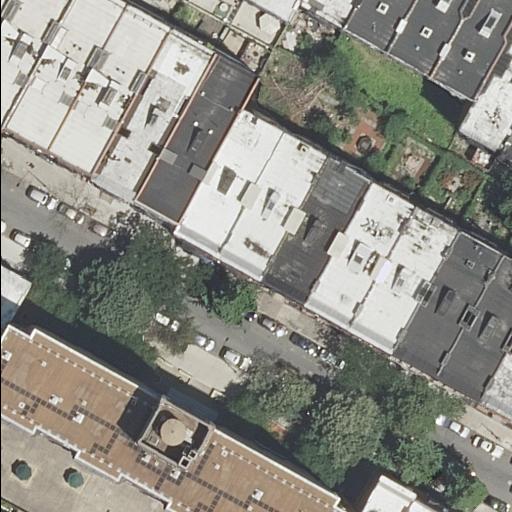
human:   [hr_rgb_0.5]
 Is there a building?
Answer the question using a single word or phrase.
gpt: yes

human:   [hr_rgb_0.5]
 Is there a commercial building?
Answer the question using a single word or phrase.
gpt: no

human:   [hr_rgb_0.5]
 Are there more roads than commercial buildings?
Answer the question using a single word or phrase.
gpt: yes

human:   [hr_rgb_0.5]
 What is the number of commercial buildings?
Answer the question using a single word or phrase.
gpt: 0

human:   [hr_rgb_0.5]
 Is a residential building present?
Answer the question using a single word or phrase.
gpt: yes

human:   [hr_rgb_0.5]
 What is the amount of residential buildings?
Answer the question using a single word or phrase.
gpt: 25

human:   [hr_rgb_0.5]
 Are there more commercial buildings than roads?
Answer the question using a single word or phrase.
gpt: no

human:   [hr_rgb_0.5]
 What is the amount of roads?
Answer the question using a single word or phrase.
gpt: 1

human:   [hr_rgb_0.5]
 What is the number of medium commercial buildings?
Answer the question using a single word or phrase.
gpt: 0

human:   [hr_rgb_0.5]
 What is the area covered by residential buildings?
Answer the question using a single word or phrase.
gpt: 4952m2

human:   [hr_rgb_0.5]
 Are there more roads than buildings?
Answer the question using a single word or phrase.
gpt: no

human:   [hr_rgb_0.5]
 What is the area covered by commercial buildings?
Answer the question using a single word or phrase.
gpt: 0m2

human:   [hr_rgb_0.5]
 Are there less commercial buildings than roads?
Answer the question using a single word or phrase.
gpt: yes

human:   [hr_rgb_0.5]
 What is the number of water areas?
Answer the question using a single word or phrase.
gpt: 0

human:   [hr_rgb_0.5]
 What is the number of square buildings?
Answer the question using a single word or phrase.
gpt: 0

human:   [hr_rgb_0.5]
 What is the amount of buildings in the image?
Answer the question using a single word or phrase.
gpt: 25

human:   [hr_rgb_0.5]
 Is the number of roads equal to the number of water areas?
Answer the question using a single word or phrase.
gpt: no

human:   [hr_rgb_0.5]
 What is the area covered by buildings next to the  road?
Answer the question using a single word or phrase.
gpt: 4952m2

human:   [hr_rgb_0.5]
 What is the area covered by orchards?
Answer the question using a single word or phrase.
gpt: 0m2

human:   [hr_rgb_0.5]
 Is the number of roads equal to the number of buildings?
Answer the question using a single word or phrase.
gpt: no

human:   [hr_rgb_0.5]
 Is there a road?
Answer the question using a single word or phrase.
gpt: yes

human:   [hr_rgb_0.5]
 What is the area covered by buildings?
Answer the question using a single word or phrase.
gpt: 4952m2

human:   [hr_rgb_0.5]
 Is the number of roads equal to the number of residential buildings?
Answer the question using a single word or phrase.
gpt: no

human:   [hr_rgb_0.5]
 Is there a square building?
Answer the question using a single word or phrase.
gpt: no

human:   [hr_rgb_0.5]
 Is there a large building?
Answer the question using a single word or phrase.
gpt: no

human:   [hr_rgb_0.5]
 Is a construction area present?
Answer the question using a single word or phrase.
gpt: no

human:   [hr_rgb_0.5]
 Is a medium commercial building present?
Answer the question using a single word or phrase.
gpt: no

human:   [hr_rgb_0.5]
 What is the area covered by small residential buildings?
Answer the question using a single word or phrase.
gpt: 331m2

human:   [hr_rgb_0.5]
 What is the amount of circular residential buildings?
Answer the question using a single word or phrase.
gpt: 0

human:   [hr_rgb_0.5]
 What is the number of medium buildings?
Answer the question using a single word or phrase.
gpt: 17

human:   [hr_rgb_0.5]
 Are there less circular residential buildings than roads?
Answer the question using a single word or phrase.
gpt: yes

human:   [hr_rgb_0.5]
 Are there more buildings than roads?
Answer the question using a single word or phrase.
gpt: yes

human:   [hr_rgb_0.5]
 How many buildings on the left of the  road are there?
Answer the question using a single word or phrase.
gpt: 6

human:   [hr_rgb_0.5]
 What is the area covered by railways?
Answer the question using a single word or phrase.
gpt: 0m2

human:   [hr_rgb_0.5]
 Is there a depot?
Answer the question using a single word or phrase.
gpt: no

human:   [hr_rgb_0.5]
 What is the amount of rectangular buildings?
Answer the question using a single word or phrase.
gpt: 18

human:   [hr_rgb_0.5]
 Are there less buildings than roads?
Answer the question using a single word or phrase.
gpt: no

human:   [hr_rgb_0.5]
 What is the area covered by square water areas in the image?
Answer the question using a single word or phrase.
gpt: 0m2

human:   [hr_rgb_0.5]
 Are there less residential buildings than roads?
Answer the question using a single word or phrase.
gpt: no

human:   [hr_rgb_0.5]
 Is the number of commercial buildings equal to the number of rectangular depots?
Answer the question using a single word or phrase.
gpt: yes

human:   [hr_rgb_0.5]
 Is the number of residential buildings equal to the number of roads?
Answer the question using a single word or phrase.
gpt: no

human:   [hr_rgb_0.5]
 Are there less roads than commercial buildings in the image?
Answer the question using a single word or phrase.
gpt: no

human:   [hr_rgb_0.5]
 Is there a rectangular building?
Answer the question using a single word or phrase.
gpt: yes

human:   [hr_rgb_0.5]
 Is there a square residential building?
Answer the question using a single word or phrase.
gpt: no

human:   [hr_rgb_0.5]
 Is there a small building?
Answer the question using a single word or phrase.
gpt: yes

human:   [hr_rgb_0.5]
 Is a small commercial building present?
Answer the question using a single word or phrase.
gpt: no

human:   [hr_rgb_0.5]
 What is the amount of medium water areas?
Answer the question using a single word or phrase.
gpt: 0

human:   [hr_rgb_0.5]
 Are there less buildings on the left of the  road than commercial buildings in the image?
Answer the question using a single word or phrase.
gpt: no

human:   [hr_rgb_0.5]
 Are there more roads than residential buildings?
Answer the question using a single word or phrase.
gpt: no

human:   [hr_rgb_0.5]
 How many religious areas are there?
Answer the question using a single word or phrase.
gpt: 0

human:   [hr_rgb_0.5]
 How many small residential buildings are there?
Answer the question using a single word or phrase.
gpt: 8

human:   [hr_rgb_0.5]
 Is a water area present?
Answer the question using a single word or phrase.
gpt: no

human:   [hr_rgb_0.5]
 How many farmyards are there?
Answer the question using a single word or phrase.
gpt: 0

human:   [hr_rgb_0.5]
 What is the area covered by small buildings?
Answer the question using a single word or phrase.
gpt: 331m2

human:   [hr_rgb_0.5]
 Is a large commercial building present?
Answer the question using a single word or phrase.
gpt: no

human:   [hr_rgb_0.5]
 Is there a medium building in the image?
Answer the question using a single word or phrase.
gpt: yes

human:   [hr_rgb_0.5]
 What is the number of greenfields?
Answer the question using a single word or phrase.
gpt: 0

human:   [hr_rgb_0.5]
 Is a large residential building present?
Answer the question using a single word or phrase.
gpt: no

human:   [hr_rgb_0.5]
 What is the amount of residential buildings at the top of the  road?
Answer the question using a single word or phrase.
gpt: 19

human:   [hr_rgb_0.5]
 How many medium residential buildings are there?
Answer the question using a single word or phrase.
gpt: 17

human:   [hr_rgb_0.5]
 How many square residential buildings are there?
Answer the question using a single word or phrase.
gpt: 0

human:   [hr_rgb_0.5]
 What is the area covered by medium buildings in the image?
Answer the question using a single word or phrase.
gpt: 4621m2

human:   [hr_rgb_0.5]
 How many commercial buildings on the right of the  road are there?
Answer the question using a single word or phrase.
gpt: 0

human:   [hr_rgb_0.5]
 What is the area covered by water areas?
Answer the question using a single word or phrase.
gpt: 0m2